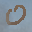
Label: 0